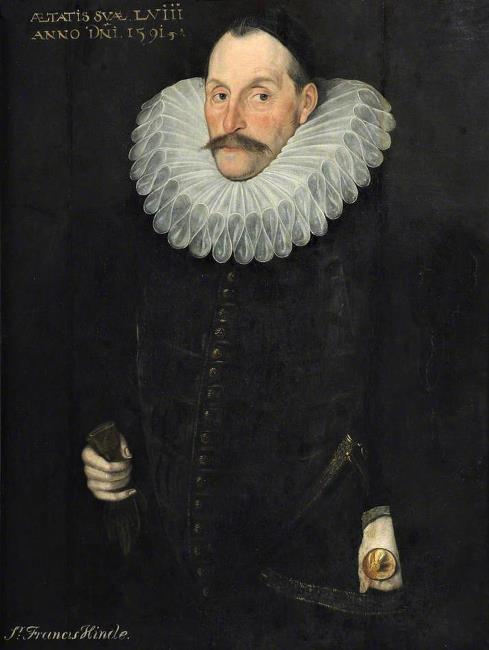
Title: Portrait of Sir Francis Hynde (?-1597)
Artist: attributed to Hieronymus Custodis
Earliest date: 1591
Latest date: 1591
Genre: painting
Iconography: Gloves
Keywords: man's portrait, three-quarter length, head to the left, body facing left, standing (position), facing front, glove/gloves in hand, moustache, skullcap, large ruff